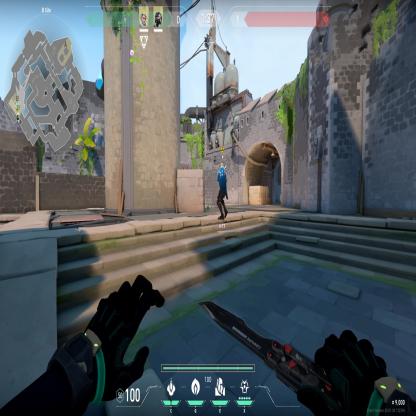
Label: teammate